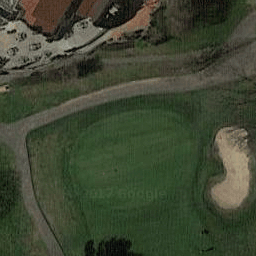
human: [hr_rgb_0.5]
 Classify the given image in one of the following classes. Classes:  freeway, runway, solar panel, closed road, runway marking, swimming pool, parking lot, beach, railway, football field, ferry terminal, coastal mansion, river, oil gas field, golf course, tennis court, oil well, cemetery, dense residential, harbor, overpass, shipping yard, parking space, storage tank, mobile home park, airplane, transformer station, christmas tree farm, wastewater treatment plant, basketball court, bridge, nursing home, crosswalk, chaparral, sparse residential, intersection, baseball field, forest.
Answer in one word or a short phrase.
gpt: golf course